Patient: sex F, age 66
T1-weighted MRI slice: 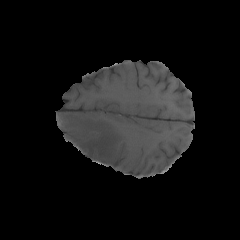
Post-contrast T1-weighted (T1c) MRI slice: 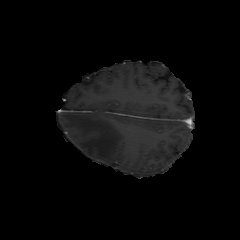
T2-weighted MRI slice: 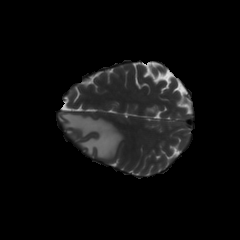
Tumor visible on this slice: yes
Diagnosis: Glioblastoma, IDH-wildtype
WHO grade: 4